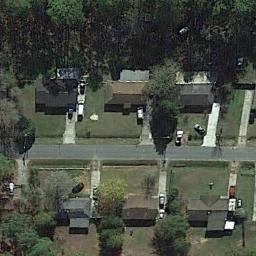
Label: medium_residential